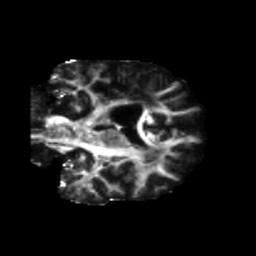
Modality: FA
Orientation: coronal
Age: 69
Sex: female
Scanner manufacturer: siemens
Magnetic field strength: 3 T
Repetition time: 5.47 s
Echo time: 0.0854 s